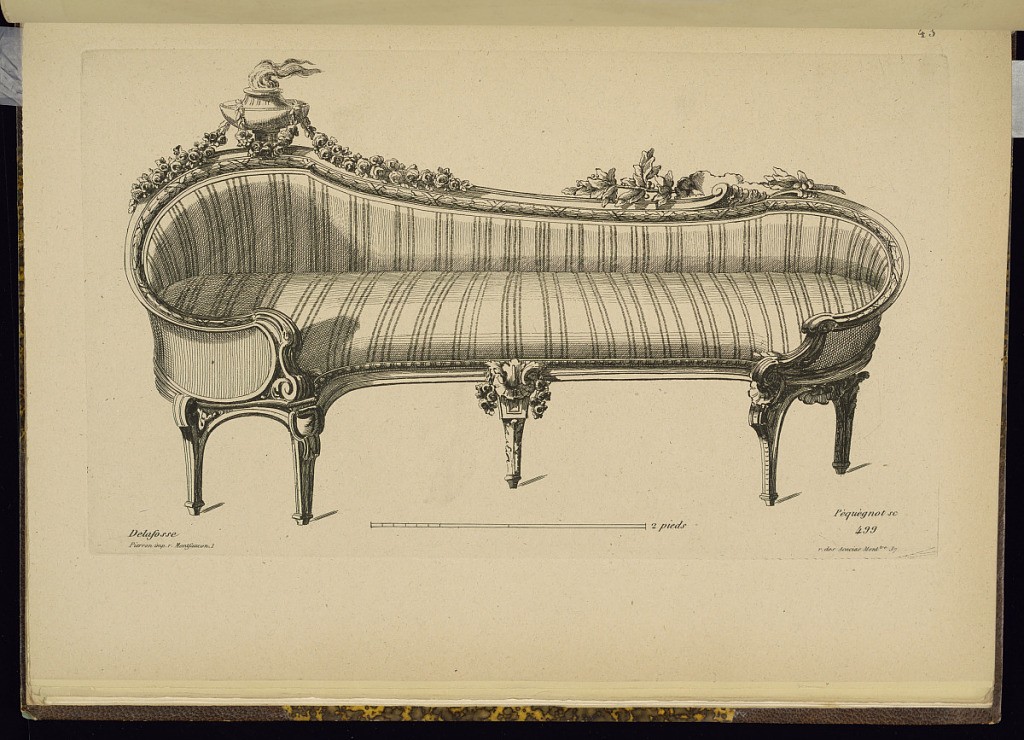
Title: Design for a Daybed
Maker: Jean-Charles Delafosse, French, 1734 – 1789
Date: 1849–66
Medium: Etching on paper
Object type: Print
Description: Design for an upholstered daybed with a carved frame featuring scrolling leaves, festoons of flowers, laurel leaf and ribbon molding, and a flaming vase/ urn. The plate is signed with the printmaker, publisher, and original designer, and numbered.